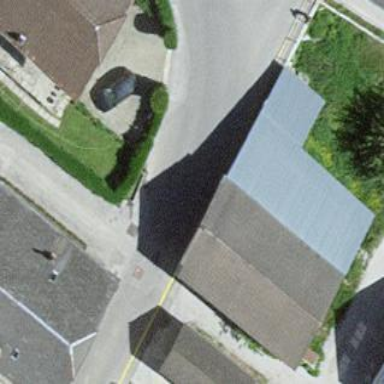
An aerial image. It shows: Simple and straightforward house.